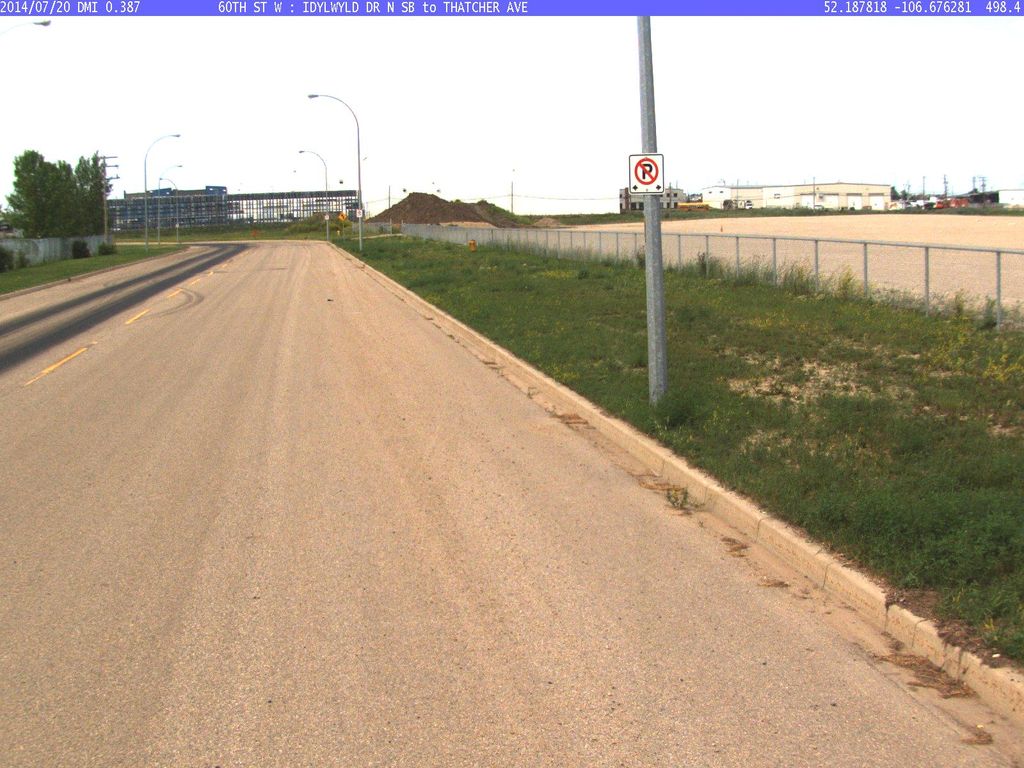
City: saskatoon